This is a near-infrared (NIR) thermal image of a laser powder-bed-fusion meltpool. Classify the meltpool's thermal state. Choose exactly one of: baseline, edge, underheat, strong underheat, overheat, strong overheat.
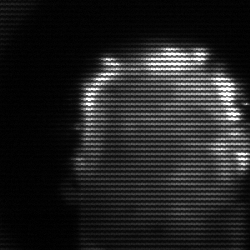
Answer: baseline